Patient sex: F
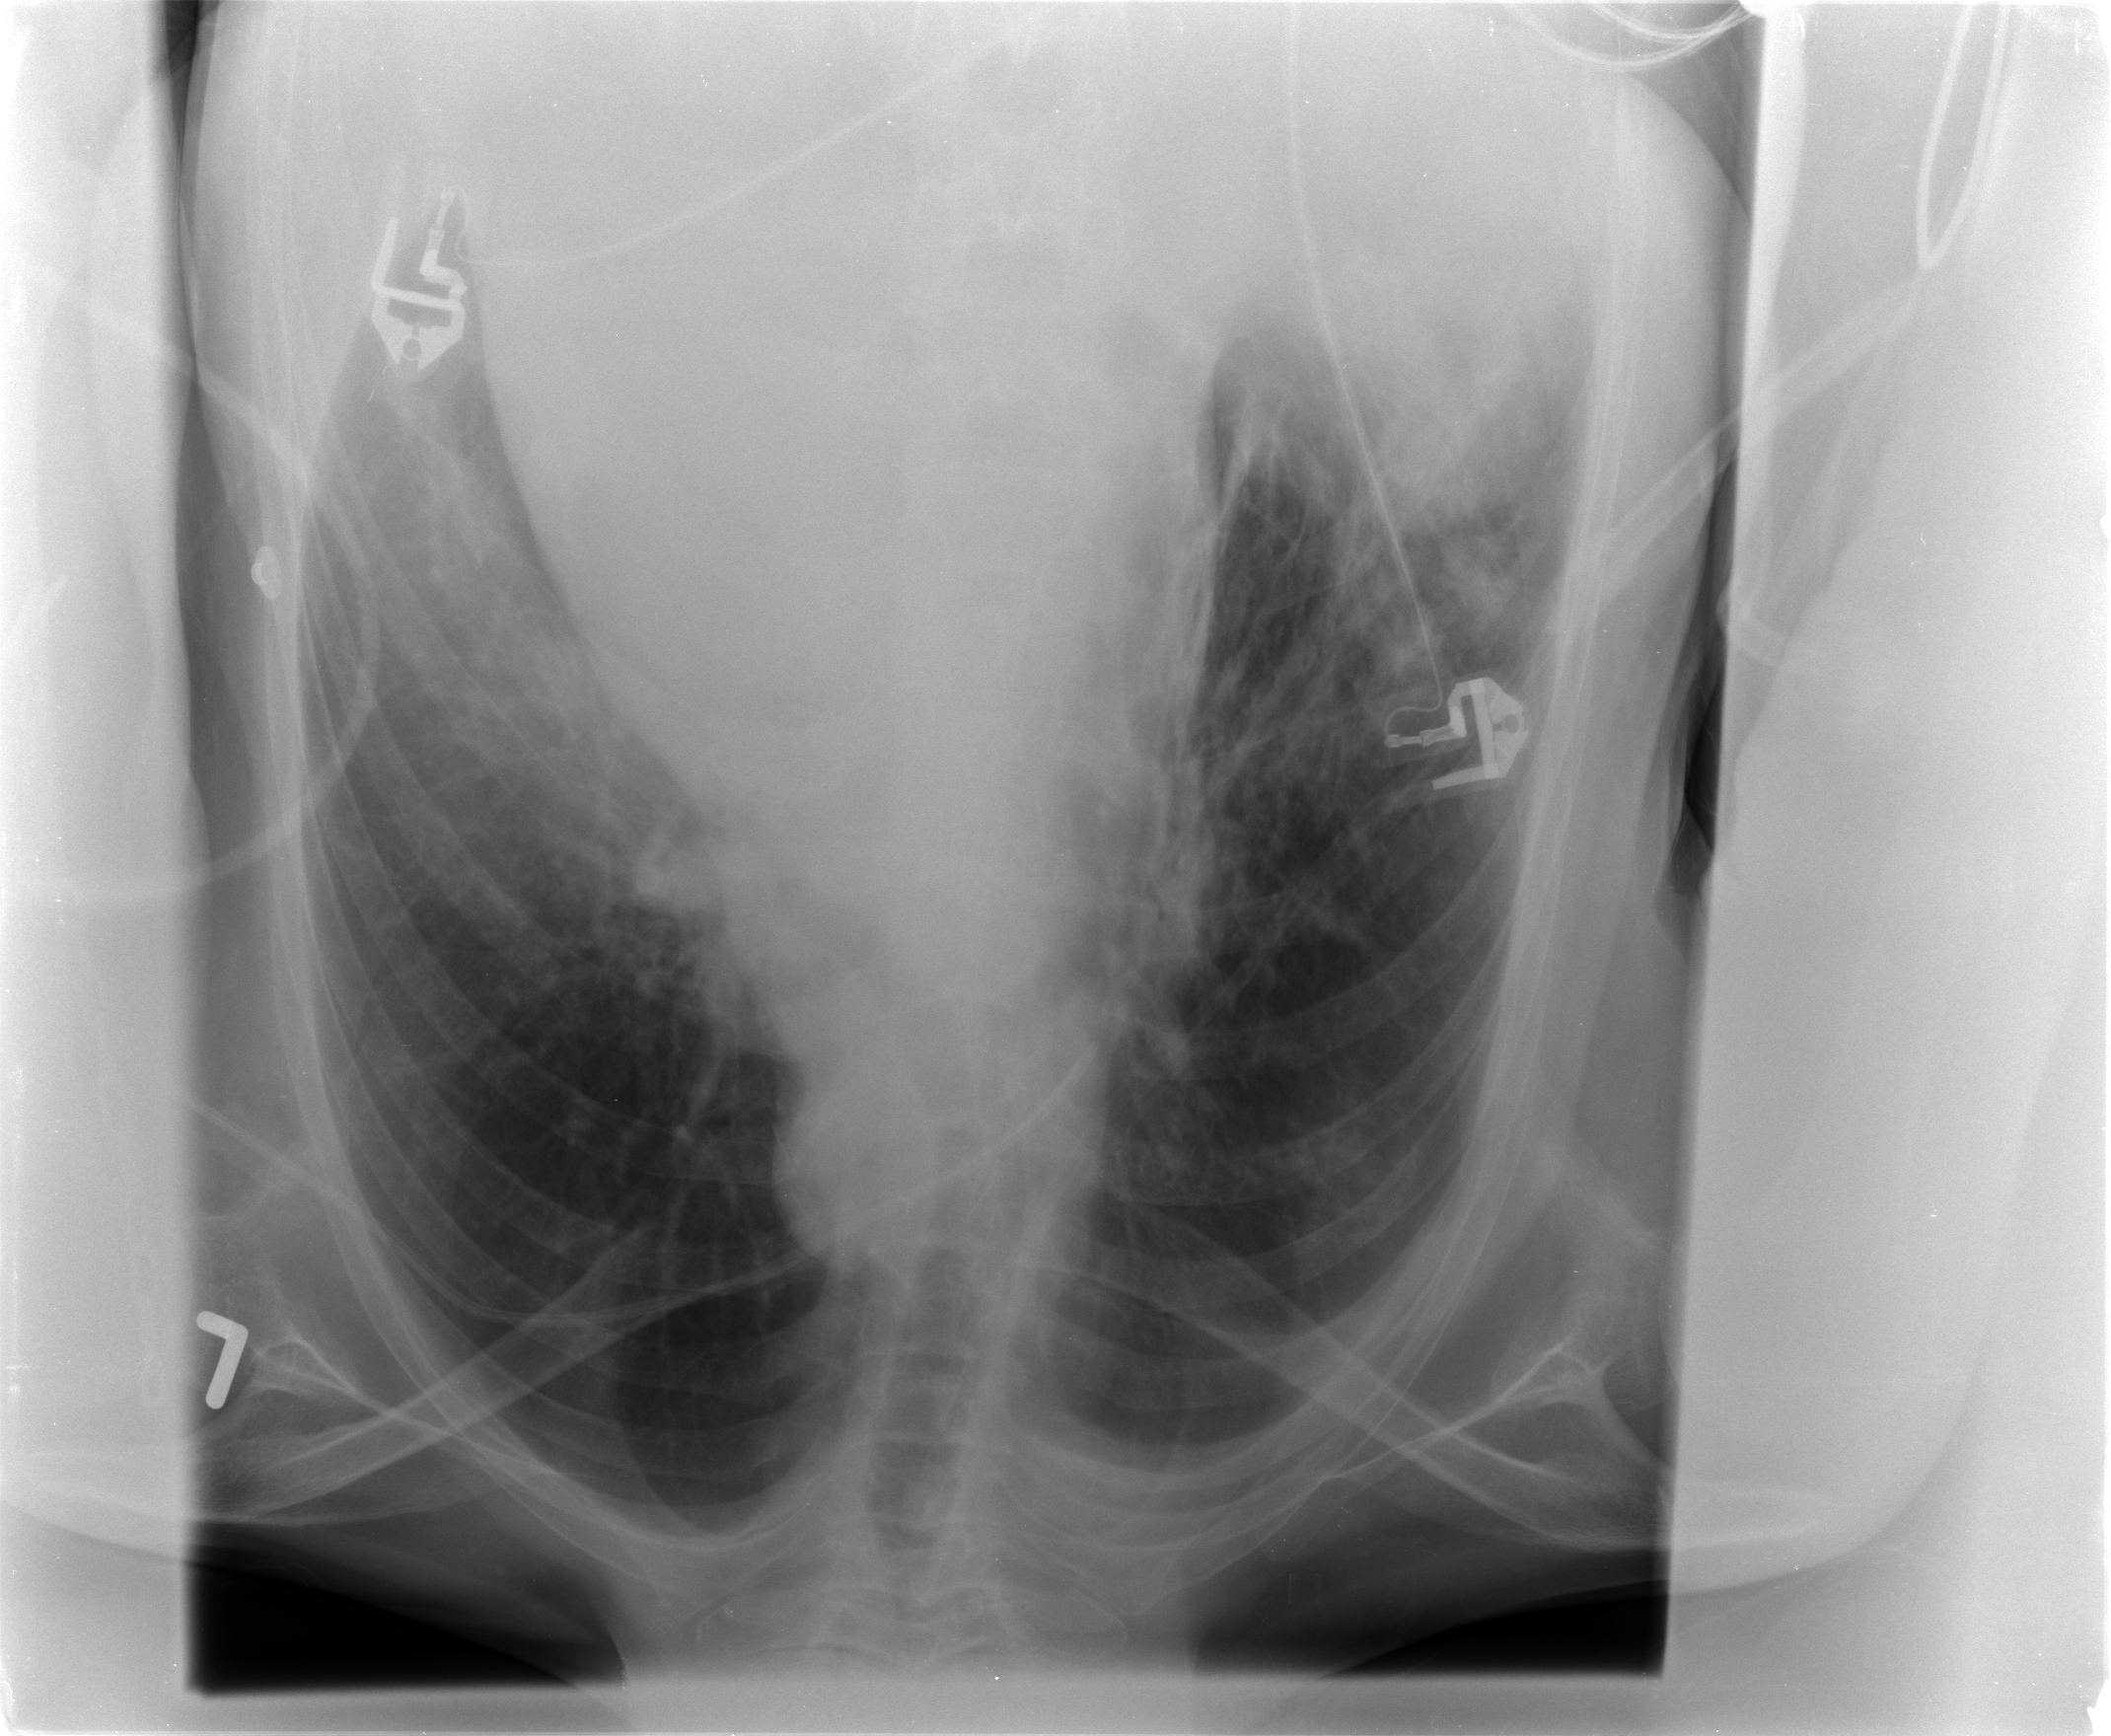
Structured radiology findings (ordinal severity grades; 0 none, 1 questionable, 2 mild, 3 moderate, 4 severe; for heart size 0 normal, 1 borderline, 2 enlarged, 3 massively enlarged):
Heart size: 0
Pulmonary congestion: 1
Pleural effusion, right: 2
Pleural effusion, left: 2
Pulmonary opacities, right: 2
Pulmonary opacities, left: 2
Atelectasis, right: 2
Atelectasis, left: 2